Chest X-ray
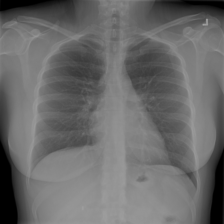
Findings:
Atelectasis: negative
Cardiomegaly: negative
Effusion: negative
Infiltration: negative
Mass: negative
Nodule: negative
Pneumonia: negative
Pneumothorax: negative
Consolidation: negative
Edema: negative
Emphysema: negative
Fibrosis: negative
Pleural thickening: negative
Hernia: negative